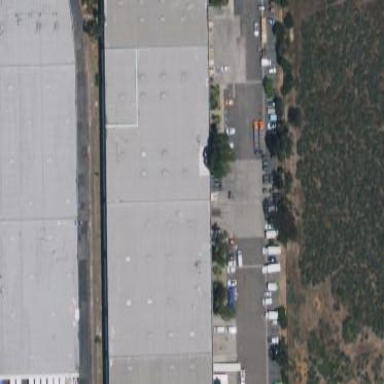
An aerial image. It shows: Industrial building.